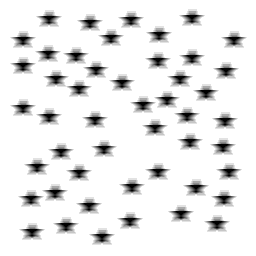
Squares: 0
Triangles: 0
Stars: 48
Total shapes: 48